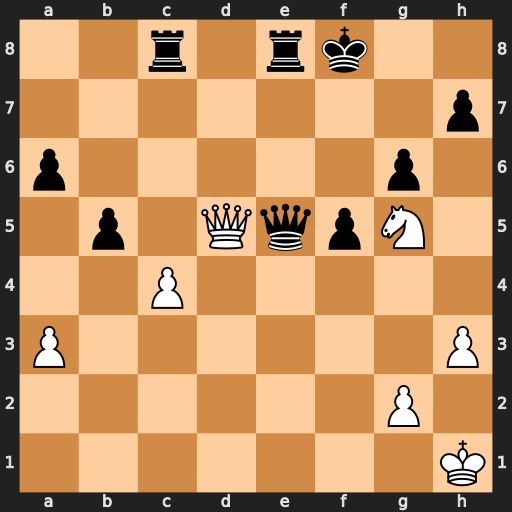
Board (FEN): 2r1rk2/7p/p5p1/1p1QqpN1/2P5/P6P/6P1/7K
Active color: w
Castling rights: -
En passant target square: -
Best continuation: Qf7#